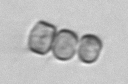
Label: Chaetoceros